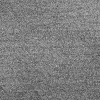
Atmospheric dust classification: dusty